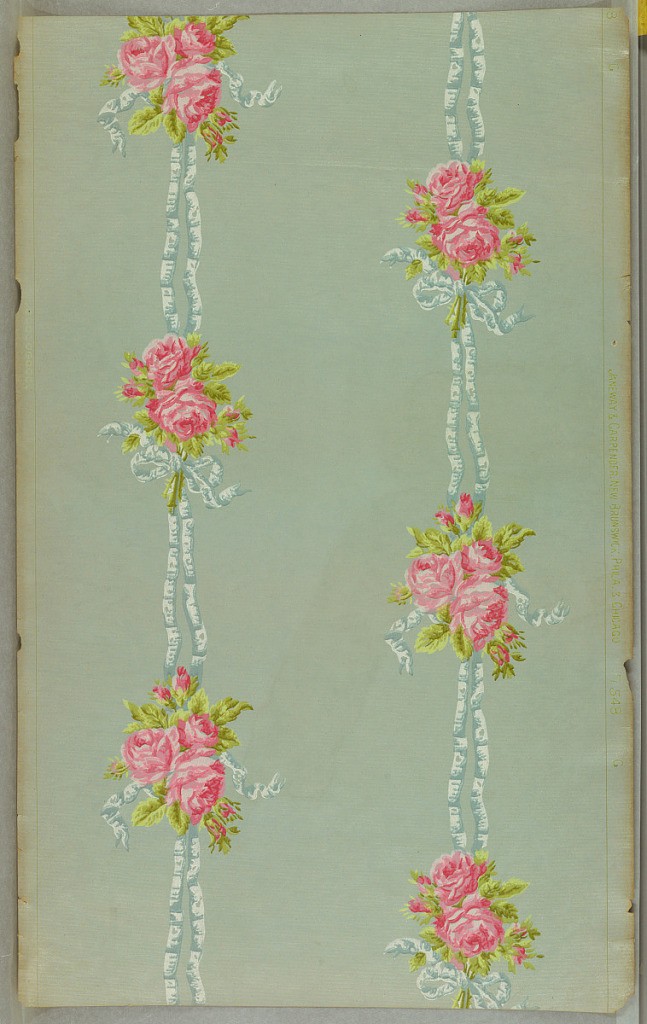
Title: Sidewall
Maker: Janeway & Carpender, New Brunswick, New Jersey, est. ca. 1872
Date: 1890–1900
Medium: Machine-printed
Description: On textured paper, robin's egg blue moire ground, with two vertical bands blue ribbons, pink roses, green foliage.